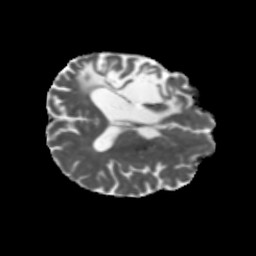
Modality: MD
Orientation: axial
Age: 57
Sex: male
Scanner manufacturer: siemens
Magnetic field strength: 3 T
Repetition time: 5.47 s
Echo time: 0.0854 s